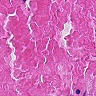
Metastatic tissue present: no